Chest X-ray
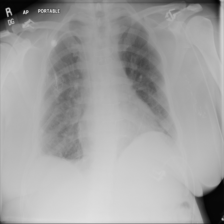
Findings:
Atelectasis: negative
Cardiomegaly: negative
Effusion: negative
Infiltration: negative
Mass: negative
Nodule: negative
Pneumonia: negative
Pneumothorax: negative
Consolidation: negative
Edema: negative
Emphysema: negative
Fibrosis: negative
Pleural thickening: negative
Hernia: negative